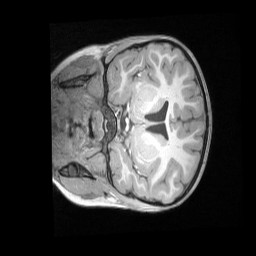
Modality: T1w
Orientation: coronal
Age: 6
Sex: male
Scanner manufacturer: siemens
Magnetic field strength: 3 T
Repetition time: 2.53 s
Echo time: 0.00164 s